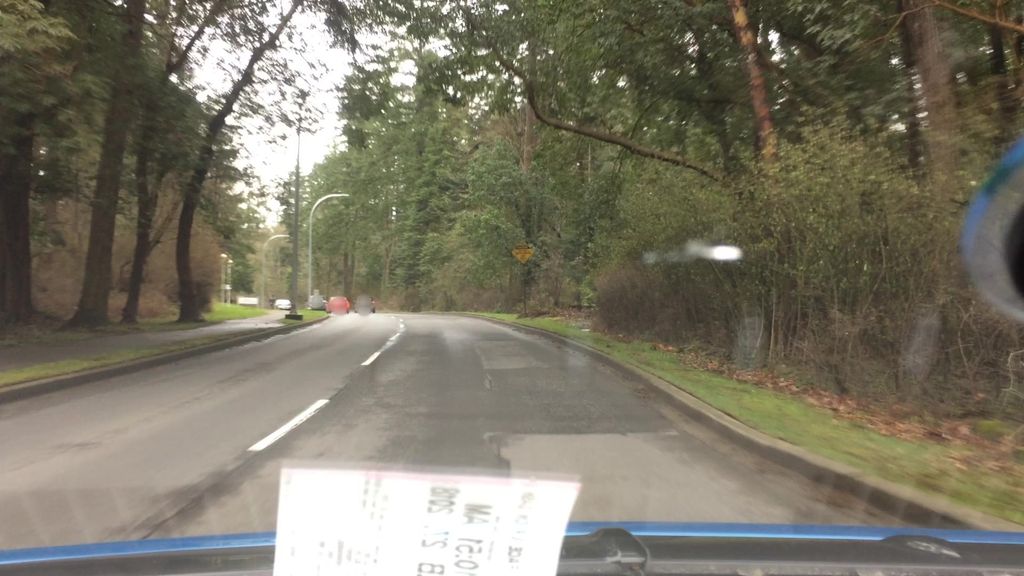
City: victoria